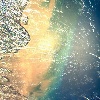
Label: water